Question: It would appear that Twitter now has some Javascript files in their authorization pages that throw some errors on the WPF WebBrowser control. Is there any way to hide these dialogs? They are really annoying and make it look like it's the applications error.
This is the error I'm talking about:

Thanks!
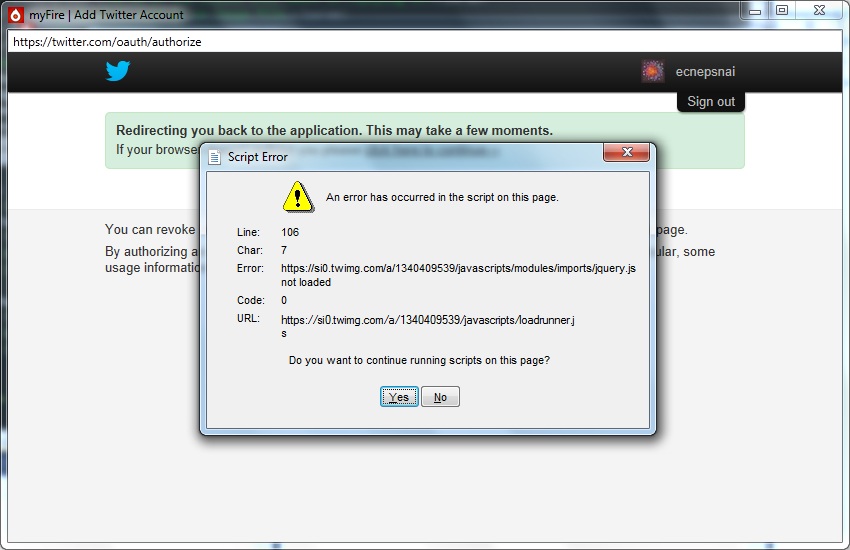
Answer: I ran into this same issue when using the WPF Browser Control. I found the answer here: <URL>, and it has worked perfectly for me.